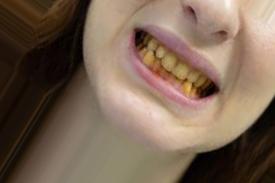
Condition: Tooth Discoloration